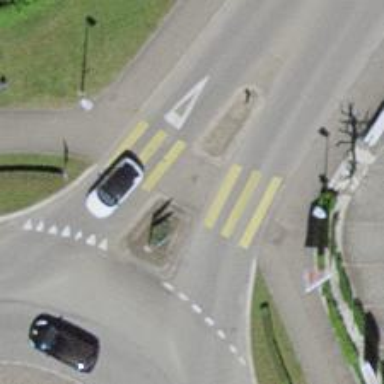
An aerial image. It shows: Zebra crossing with road island.